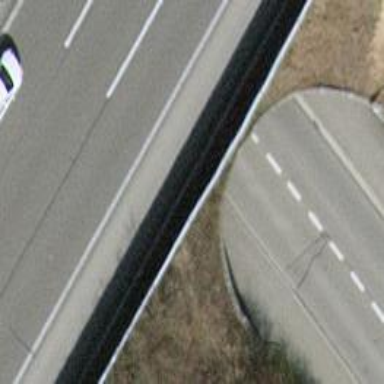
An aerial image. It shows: Sidewalk that goes through tunnel.